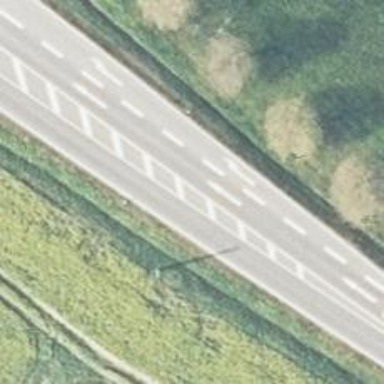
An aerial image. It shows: Asphalt road classified as primary highway.